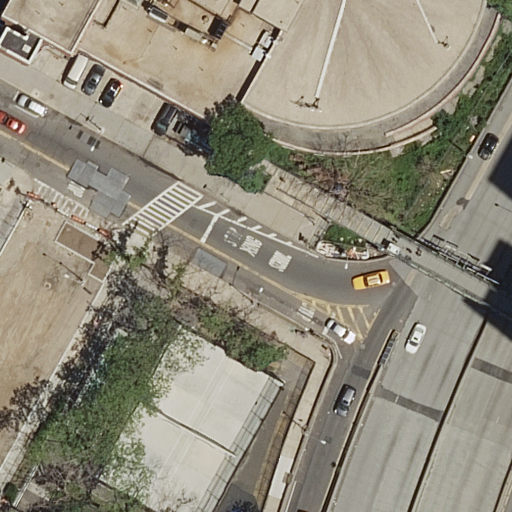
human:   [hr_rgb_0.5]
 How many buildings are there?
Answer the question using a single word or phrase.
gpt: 1

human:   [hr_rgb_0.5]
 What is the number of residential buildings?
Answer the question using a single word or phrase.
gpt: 1

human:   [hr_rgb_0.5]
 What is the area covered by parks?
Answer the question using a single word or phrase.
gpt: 1959m2

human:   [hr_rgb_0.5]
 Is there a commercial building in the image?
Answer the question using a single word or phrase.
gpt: no

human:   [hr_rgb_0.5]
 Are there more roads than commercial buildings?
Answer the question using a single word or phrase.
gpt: yes

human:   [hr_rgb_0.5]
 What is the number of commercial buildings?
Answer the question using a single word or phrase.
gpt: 0

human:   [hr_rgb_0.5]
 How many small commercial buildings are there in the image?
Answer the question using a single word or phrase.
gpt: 0

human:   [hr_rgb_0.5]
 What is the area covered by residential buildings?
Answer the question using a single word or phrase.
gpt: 4439m2

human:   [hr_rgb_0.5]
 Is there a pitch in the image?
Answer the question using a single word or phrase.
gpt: yes

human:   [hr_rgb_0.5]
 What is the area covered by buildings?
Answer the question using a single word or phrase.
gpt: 4439m2

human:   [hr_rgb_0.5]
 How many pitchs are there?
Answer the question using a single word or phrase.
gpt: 2

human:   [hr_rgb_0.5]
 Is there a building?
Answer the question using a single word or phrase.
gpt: yes

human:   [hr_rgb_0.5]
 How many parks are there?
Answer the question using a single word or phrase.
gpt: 1

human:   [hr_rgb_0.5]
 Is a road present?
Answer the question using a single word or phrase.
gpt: yes

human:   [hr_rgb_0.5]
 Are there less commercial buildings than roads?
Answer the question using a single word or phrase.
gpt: yes

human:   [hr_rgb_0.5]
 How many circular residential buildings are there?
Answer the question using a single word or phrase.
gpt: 0

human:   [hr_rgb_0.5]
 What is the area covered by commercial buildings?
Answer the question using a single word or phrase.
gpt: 0m2

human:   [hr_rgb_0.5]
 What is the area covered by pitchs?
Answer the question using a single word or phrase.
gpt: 1393m2

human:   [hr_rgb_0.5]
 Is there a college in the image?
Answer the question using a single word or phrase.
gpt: yes

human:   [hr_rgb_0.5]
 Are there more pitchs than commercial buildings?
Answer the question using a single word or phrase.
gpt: yes

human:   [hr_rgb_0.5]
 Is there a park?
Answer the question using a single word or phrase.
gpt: yes

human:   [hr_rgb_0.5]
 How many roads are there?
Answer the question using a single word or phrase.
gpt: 14

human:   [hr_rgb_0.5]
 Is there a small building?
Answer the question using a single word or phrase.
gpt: no

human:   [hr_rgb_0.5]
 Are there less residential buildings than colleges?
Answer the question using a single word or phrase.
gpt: no

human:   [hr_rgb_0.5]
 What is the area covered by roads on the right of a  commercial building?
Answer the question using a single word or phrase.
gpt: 0m2

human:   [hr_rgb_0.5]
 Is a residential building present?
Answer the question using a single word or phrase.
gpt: yes

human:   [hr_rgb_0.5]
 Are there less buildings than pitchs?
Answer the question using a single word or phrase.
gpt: yes

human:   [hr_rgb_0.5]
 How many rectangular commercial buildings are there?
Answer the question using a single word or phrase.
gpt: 0

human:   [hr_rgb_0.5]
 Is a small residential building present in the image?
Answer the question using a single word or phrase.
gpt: no

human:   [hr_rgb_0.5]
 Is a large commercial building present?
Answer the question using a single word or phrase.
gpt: no

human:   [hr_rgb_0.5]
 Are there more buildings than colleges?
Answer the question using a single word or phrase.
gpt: no

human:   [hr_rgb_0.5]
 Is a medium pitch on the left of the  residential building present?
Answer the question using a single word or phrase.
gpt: no

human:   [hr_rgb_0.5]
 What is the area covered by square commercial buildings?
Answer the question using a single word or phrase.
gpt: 0m2

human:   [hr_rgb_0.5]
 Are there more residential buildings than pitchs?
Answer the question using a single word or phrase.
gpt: no

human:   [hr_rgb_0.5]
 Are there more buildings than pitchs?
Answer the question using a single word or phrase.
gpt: no

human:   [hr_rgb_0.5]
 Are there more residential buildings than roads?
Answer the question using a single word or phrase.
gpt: no

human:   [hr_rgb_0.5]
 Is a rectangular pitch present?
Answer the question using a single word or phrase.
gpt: yes

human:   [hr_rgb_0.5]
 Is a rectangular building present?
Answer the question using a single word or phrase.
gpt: no

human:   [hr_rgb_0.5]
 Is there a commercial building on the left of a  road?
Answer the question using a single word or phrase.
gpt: no

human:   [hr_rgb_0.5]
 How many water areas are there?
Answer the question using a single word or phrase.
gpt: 0

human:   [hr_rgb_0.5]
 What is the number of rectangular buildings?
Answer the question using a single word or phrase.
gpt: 0

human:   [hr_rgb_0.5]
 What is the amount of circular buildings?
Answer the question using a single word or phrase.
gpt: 0

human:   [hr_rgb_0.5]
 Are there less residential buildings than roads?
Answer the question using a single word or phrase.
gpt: yes

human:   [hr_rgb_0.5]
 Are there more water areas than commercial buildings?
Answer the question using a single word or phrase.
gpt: no

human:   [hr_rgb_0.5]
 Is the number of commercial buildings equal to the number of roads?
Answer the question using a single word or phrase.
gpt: no

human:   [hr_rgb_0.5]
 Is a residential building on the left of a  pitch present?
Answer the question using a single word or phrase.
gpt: yes

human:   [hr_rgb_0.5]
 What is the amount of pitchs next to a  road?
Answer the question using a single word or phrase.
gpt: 2

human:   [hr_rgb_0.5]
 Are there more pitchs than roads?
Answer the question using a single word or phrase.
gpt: no

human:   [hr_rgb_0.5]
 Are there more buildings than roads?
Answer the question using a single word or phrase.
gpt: no

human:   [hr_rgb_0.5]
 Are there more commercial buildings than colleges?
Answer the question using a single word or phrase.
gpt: no

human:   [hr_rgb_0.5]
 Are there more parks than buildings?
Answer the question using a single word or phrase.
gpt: no

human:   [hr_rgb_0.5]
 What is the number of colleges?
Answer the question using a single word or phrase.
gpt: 1

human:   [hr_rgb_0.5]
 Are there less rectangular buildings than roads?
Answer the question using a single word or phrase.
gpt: yes

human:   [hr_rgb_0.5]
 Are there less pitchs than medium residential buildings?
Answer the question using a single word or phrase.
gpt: no

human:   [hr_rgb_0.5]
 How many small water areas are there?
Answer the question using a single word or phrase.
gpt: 0

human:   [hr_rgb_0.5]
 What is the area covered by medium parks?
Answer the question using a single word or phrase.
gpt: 0m2

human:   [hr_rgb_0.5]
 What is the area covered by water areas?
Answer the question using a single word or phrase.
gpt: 0m2

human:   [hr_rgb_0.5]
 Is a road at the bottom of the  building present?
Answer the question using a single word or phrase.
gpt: yes

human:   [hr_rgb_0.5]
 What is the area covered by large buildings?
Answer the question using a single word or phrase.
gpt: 4439m2

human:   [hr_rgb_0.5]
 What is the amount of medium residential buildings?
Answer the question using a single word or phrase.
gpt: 0

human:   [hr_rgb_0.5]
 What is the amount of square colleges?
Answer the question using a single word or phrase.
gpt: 0

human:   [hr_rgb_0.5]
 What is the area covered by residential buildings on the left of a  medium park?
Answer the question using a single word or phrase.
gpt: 0m2

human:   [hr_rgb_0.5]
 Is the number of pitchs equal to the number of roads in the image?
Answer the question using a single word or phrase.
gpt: no

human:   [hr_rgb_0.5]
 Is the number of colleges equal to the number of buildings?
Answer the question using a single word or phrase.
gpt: yes